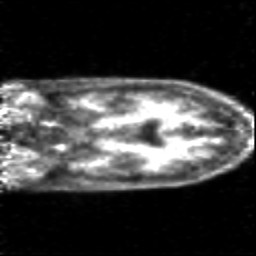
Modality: PET
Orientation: coronal
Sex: female
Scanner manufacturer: siemens